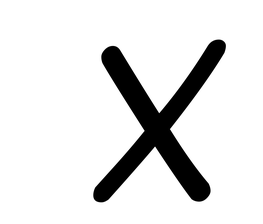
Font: PatrickHand-Regular